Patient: sex M, age 60
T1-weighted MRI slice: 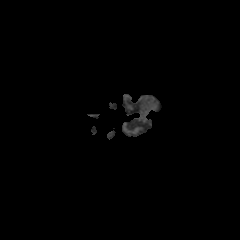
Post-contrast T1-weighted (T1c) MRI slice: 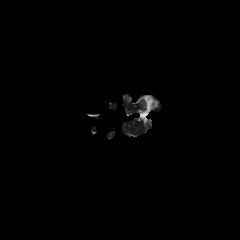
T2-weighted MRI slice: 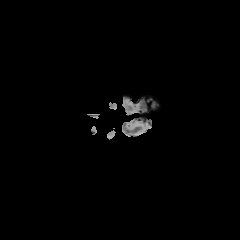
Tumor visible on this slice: yes
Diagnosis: Glioblastoma, IDH-wildtype
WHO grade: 4